Над равномерно заряженным квадратом со стороной $d$ и зарядом $Q$ на расстоянии $d/2$ от его центра помещён заряд $q$. Чему равна сила взаимодействия квадрата и заряда?
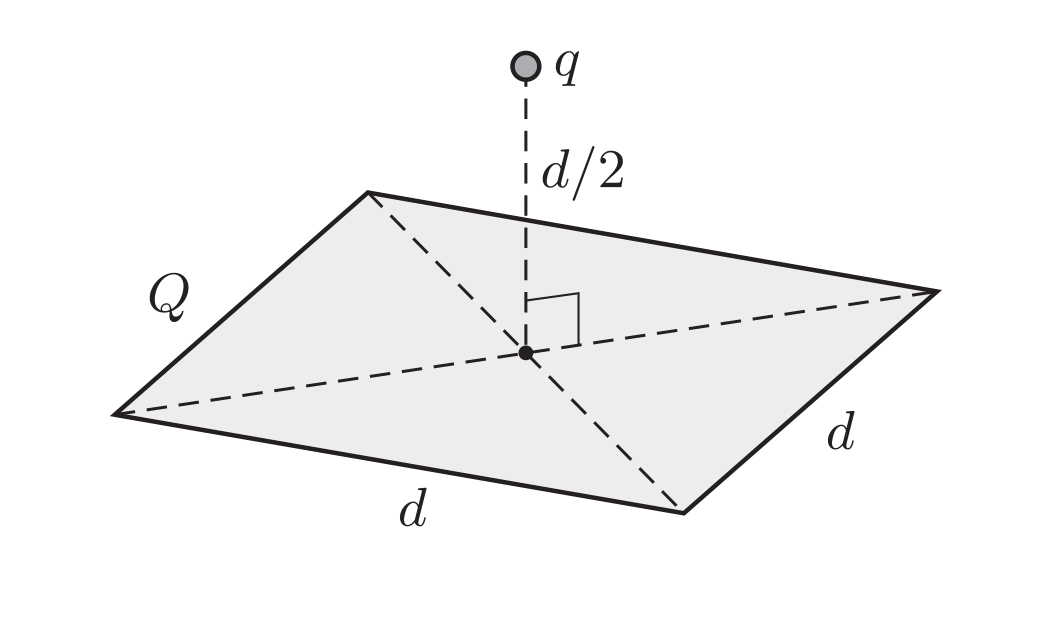
Ответ: $F = \frac{Qq}{6{\varepsilon_0}d^2}$
Темы:
T, ★, Электростатика, Электромагнетизм, 200 задач, Поток